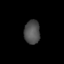
Tissue: lung
Cell type: Epithelial cells
Senescence score: 0.2037
Nuclear area (px): 368
Mean DAPI intensity: 79.557